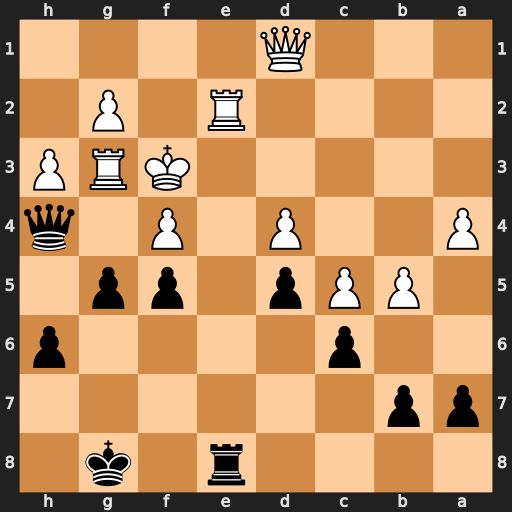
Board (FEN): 4r1k1/pp6/2p4p/1PPp1pp1/P2P1P1q/5KRP/4R1P1/3Q4
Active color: b
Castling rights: -
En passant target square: -
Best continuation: Qxf4#